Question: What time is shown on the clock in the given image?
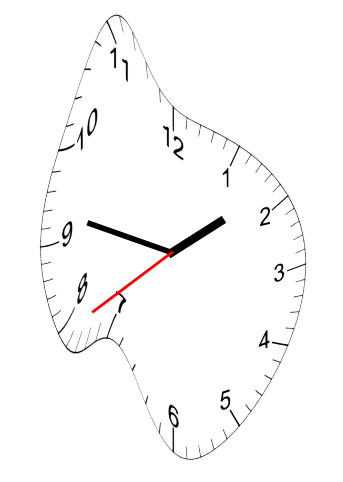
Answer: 01:46:39